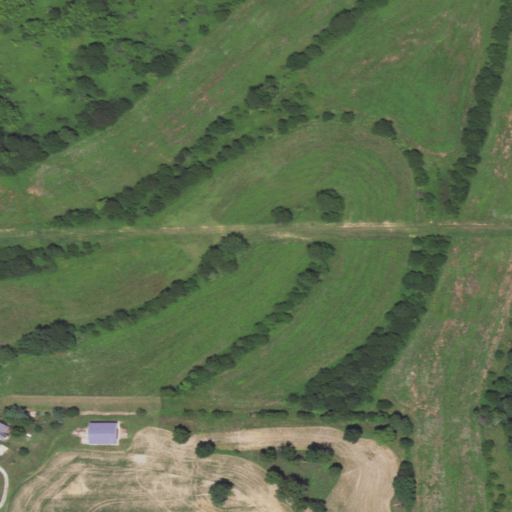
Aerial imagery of mountain in Illinois named Huber Hill containing pasture, cultivated crops, and deciduous forest